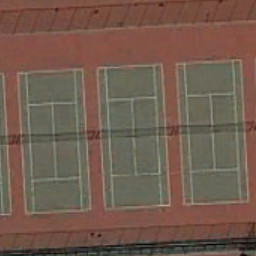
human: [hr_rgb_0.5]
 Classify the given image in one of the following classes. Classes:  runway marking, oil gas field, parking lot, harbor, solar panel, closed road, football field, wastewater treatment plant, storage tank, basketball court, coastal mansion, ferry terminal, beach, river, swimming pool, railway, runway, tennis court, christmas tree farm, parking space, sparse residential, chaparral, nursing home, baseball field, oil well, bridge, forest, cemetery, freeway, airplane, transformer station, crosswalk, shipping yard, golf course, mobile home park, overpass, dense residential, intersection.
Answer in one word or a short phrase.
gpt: tennis court